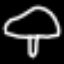
Label: mushroom